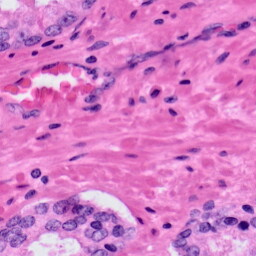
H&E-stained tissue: Prostate